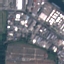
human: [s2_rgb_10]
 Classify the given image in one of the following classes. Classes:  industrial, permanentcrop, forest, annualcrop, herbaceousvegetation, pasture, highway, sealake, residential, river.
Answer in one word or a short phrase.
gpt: Industrial